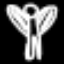
Label: angel